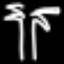
Label: palm tree